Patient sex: M
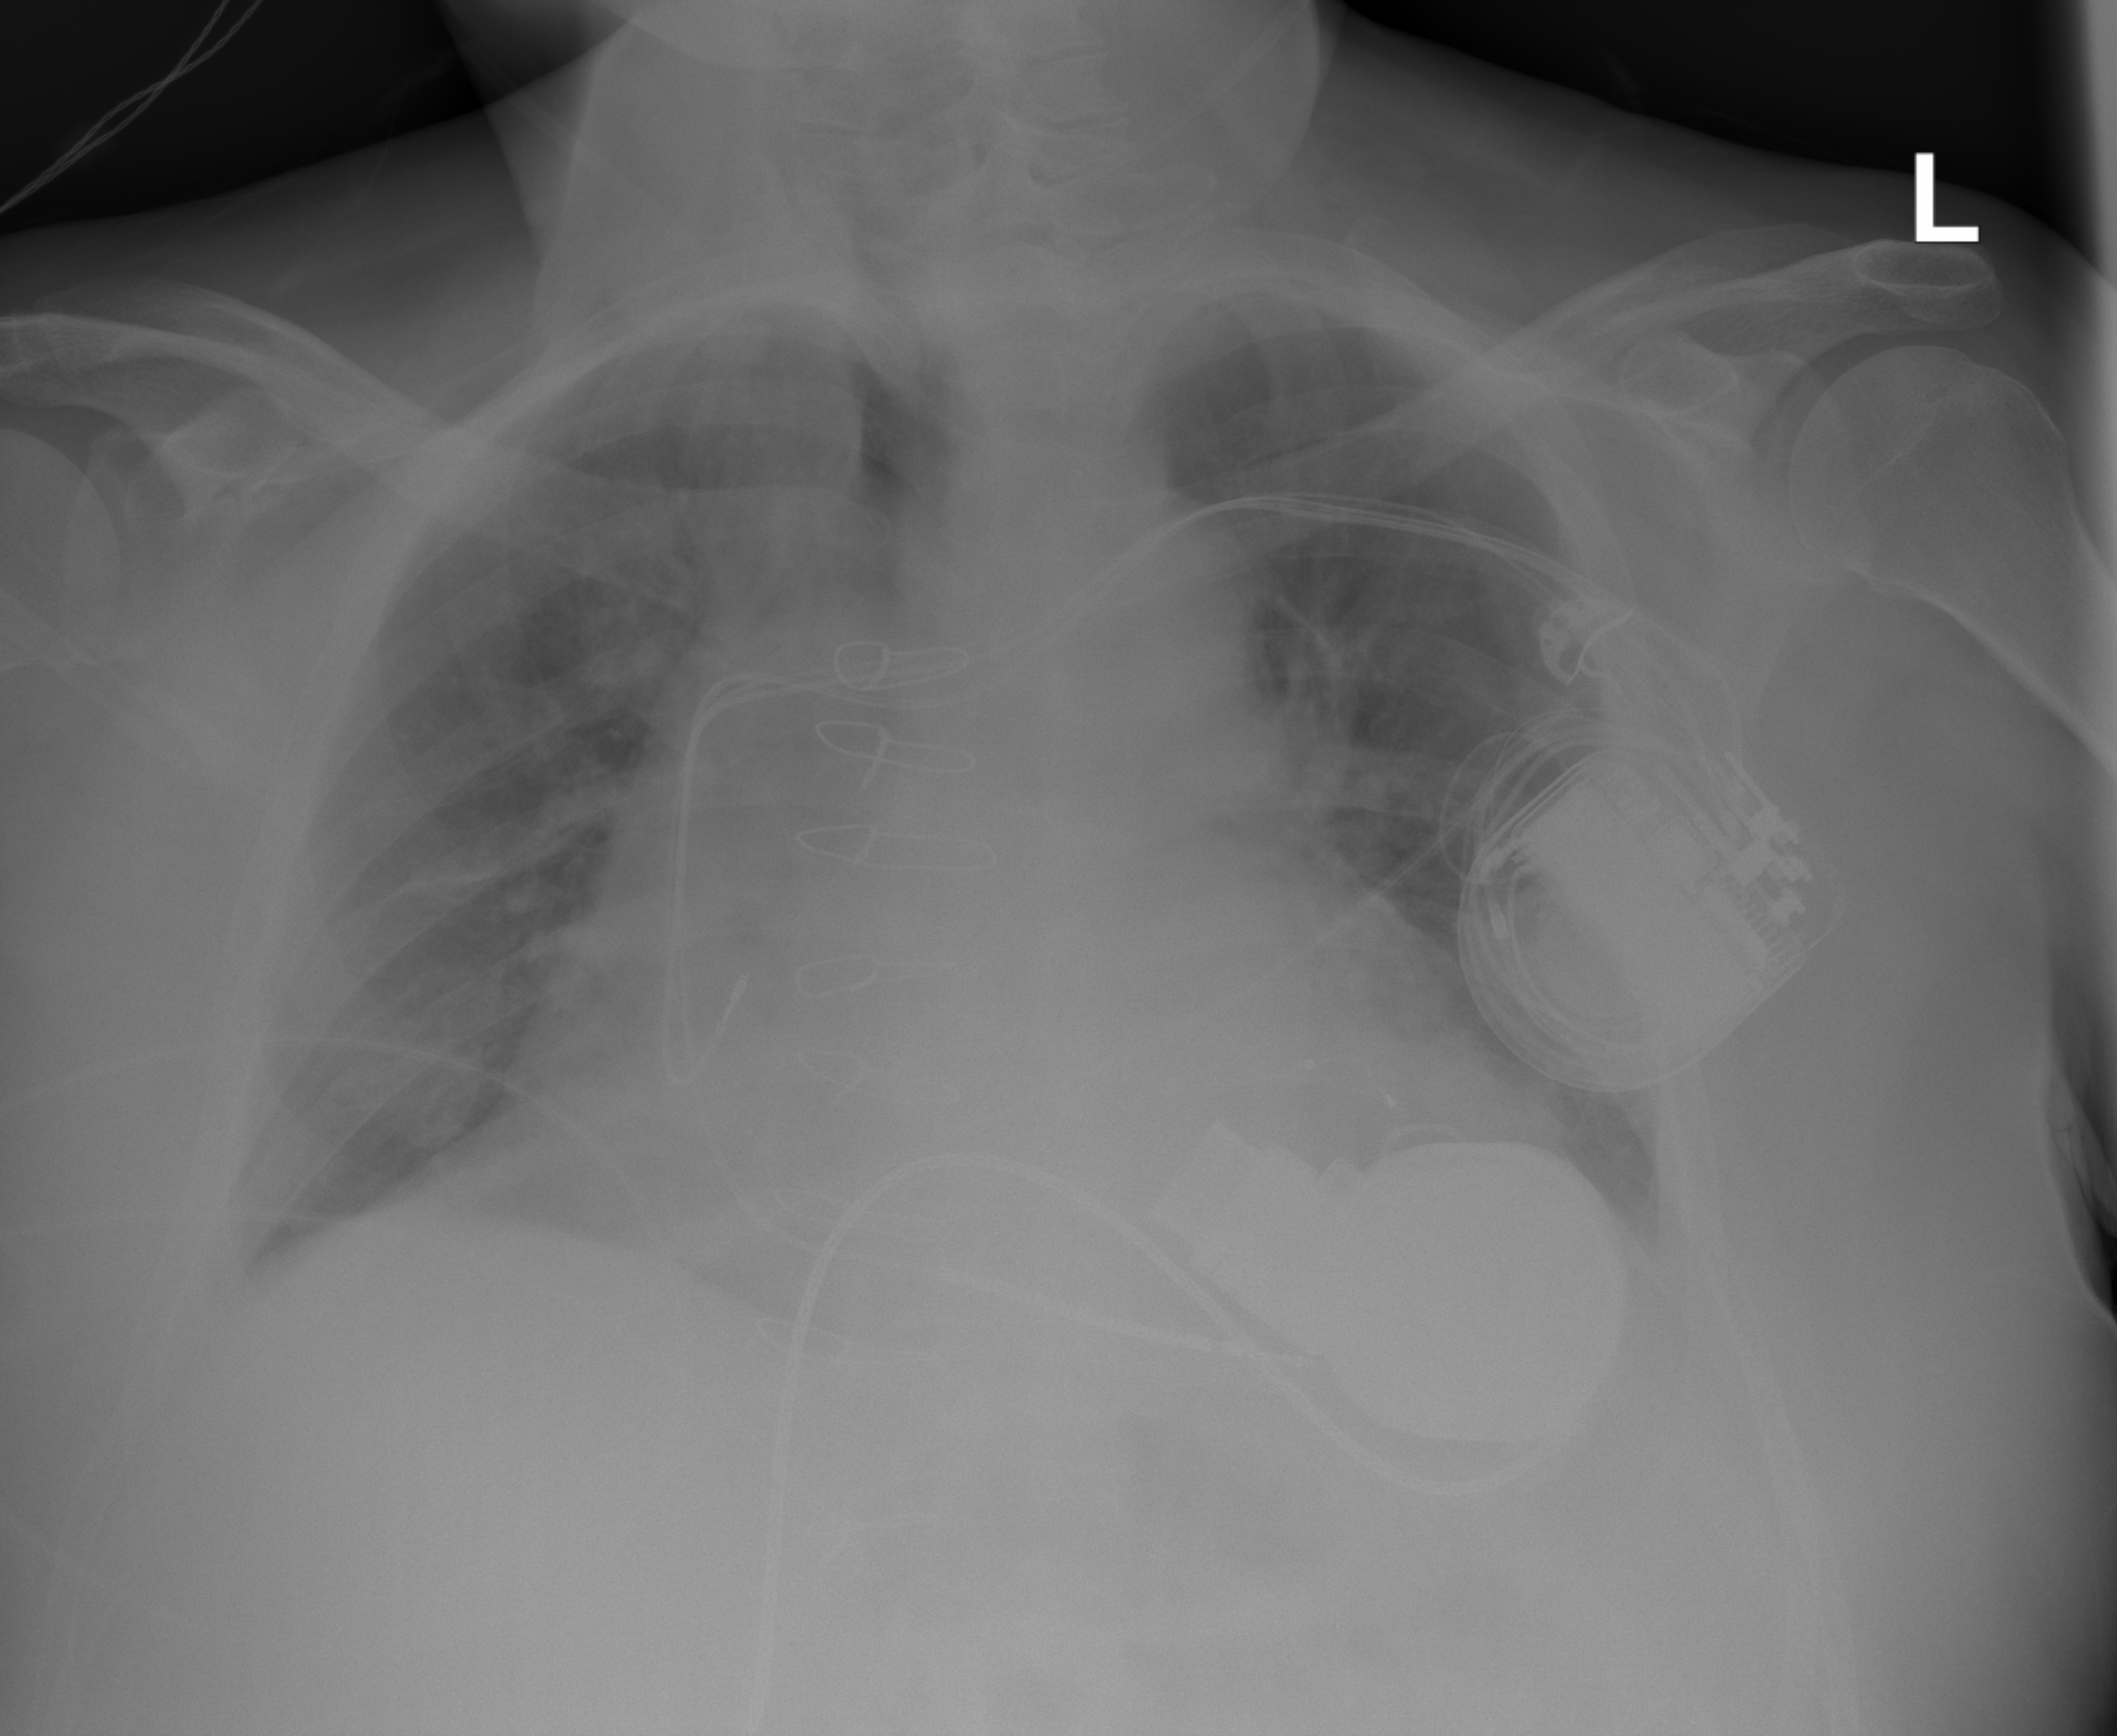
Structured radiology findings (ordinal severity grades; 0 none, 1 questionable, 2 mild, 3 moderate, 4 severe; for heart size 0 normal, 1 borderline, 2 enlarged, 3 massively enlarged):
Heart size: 2
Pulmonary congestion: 2
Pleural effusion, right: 2
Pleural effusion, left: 2
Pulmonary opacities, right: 1
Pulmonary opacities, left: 2
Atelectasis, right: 2
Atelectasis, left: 2